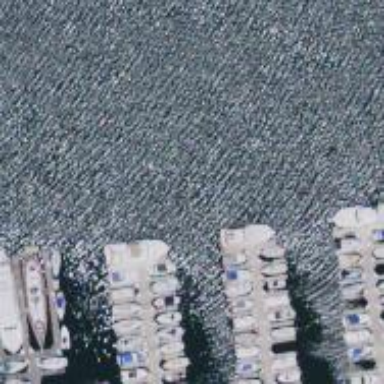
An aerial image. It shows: Pier with mooring facilities.